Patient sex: M
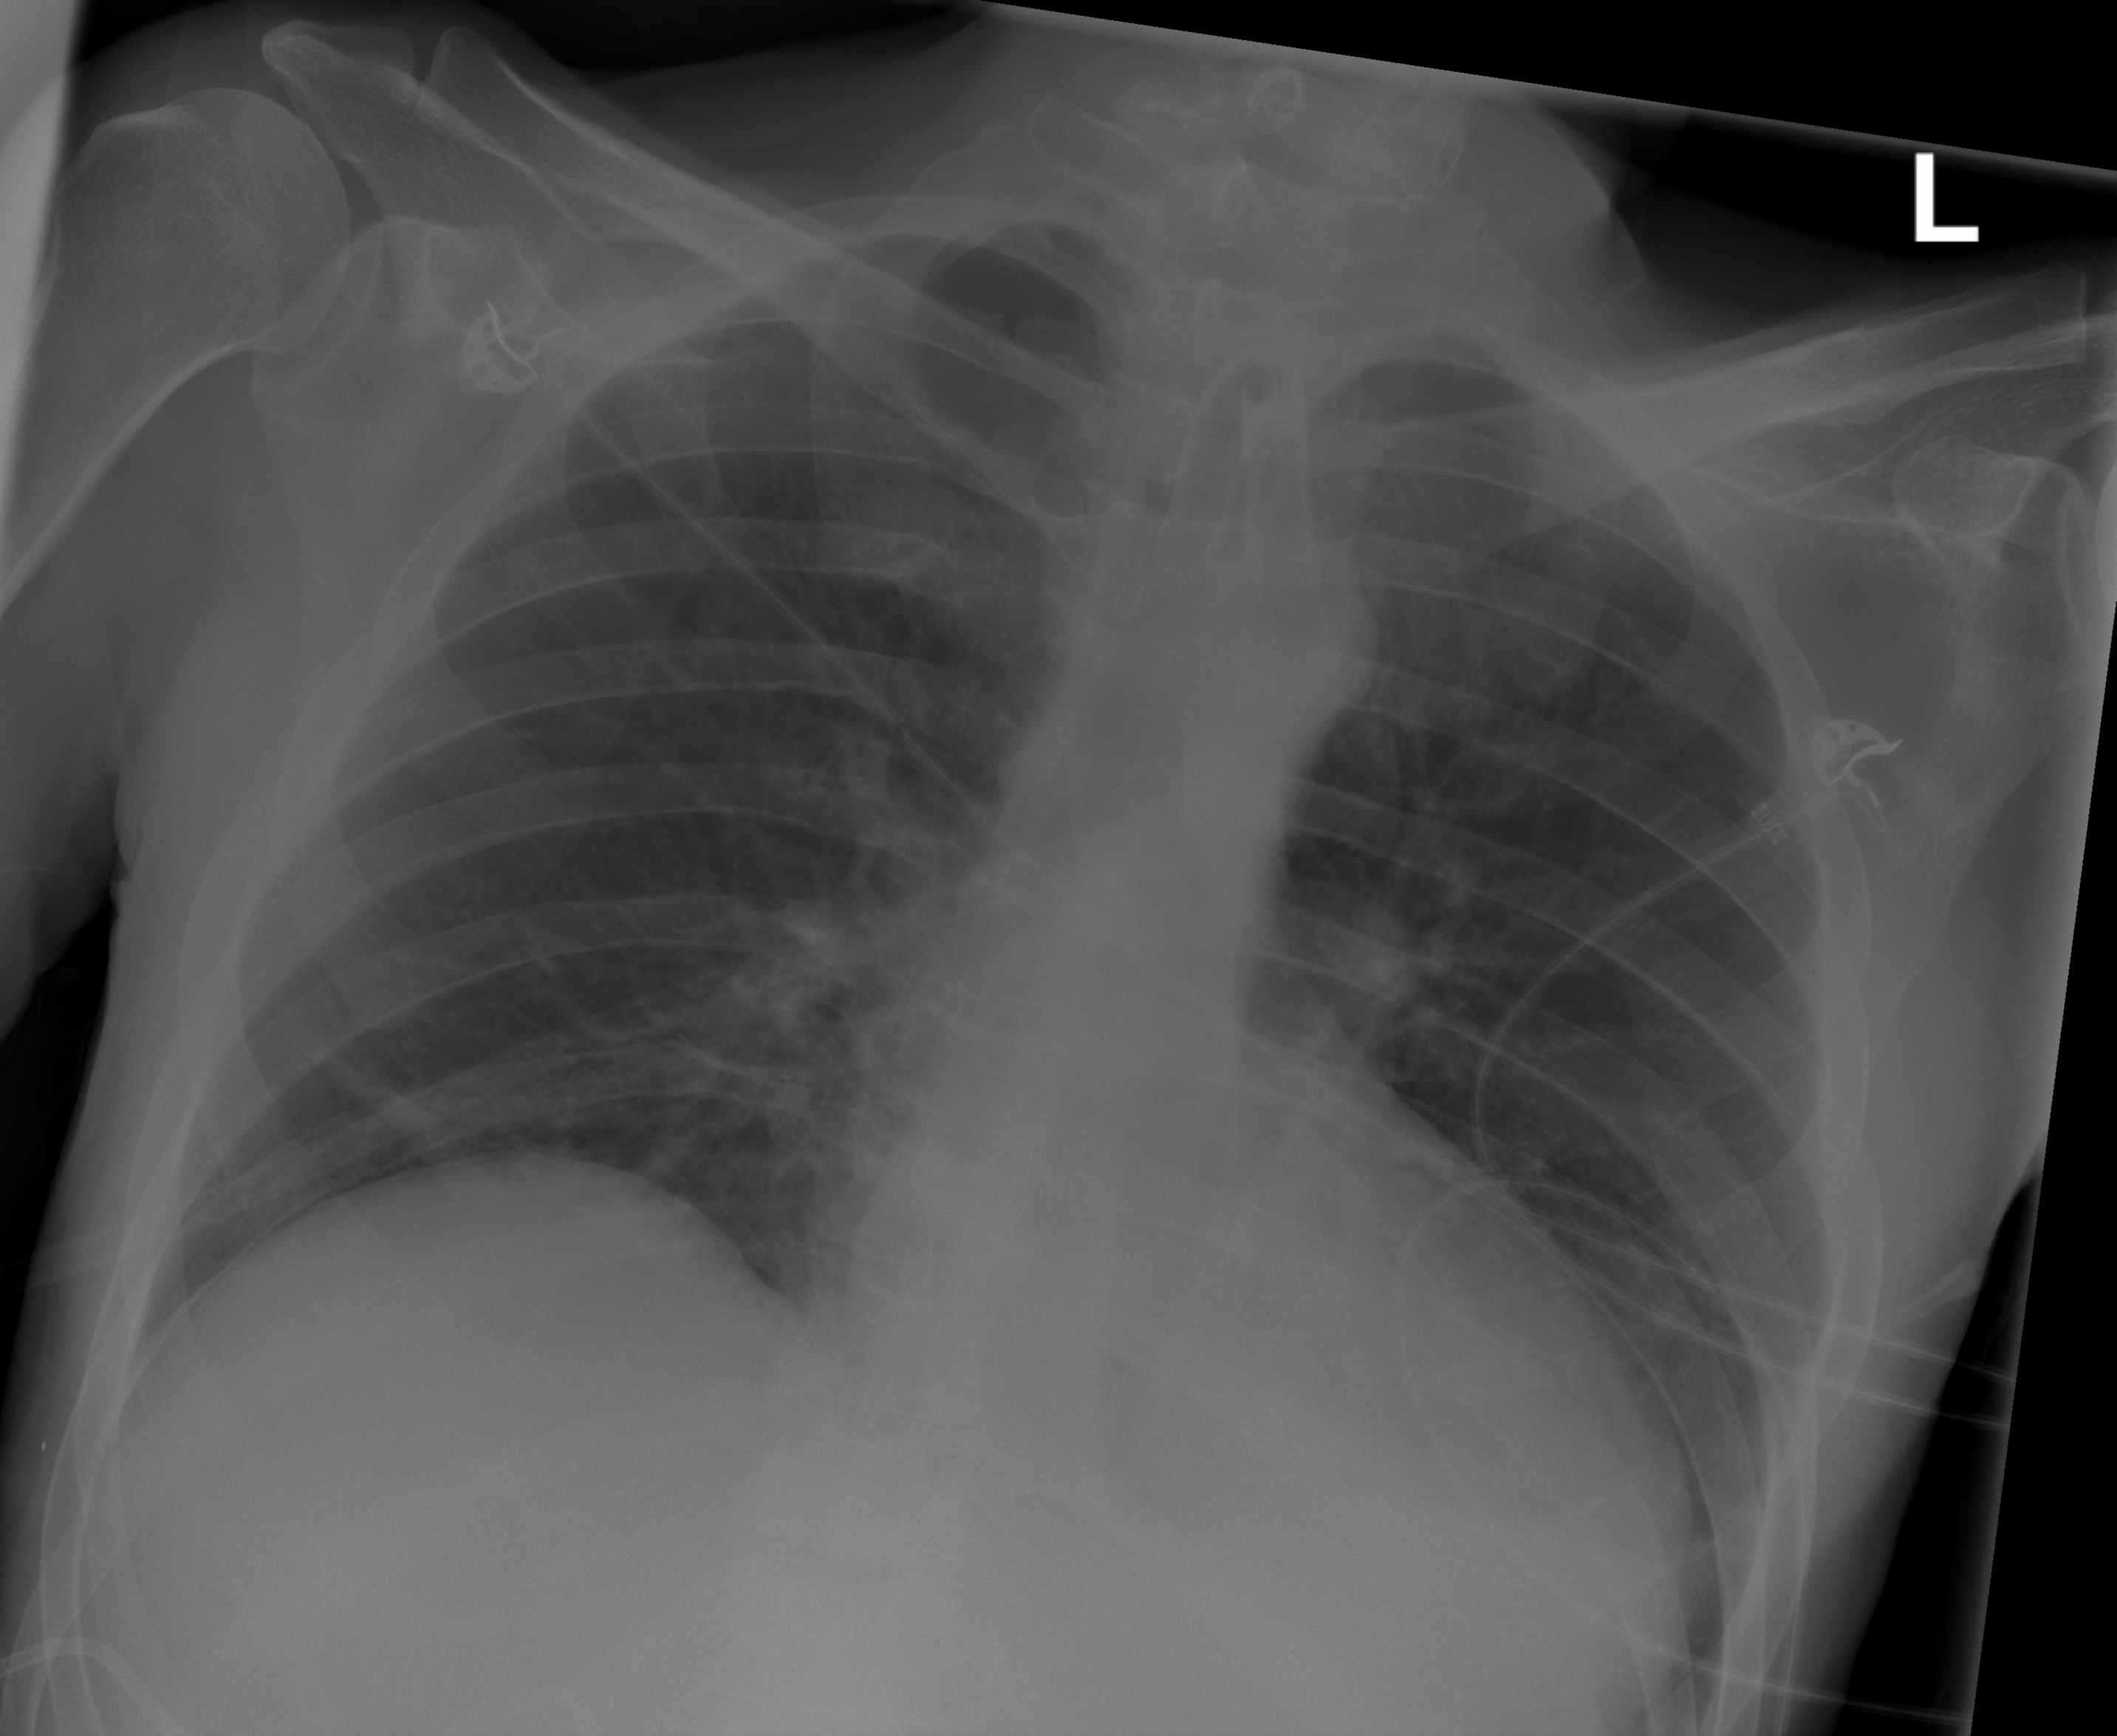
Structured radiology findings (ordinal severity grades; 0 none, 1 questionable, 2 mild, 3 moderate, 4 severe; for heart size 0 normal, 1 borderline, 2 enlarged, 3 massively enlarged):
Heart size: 0
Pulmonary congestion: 0
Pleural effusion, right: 0
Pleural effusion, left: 0
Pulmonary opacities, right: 0
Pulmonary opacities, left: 0
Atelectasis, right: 2
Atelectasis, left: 0